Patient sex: M
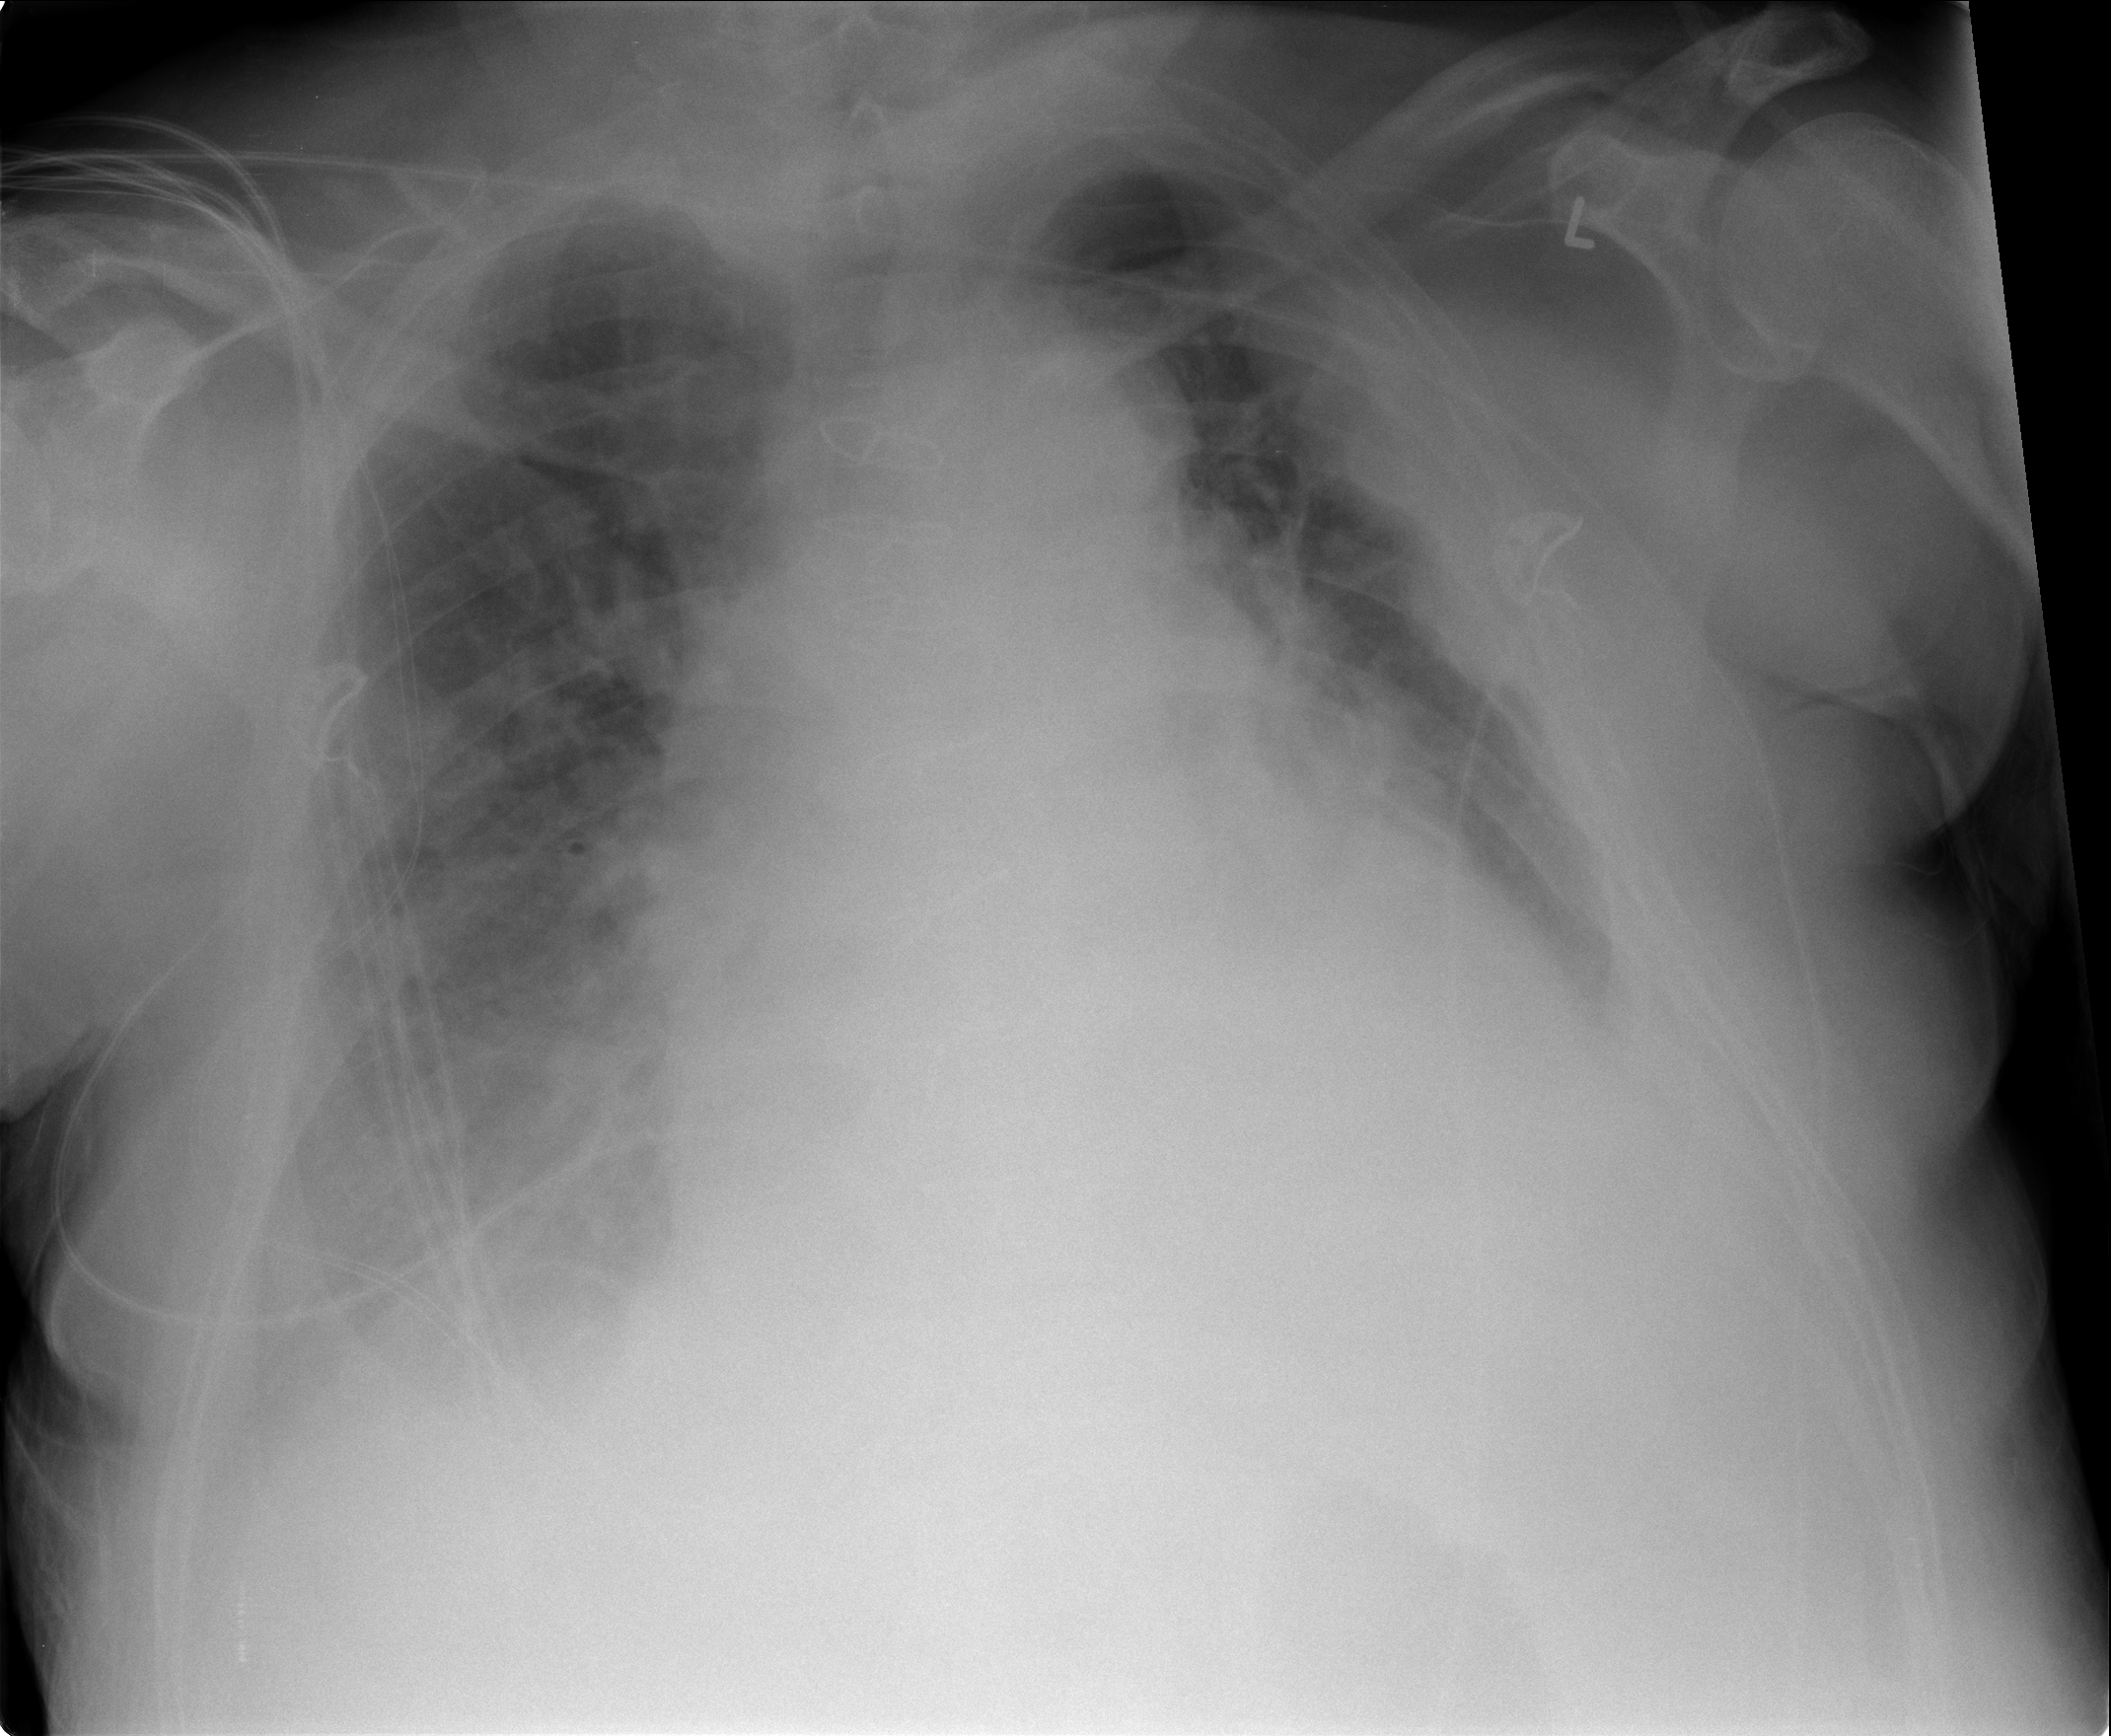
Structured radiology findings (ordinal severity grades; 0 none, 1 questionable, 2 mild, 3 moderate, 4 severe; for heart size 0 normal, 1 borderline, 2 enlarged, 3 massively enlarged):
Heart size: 2
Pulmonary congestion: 3
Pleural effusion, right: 2
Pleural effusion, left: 2
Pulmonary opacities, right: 2
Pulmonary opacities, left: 2
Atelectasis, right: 3
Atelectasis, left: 3